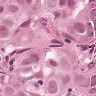
Metastatic tissue present: yes